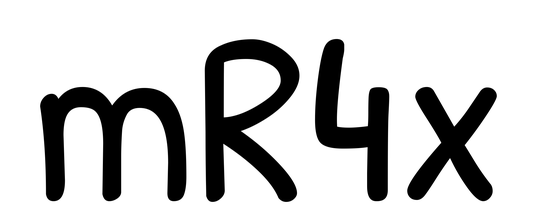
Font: PatrickHand-Regular